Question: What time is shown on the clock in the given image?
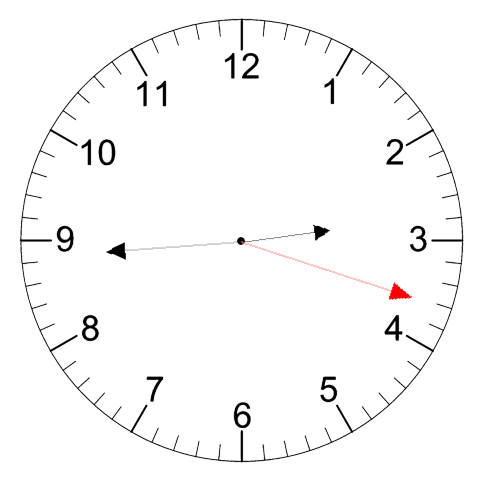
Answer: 02:44:18